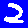
Digit: 2